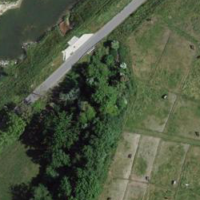
EUNIS habitat code: 24
Species observed at this site:
Allium ursinum
Impatiens parviflora
Cornus sanguinea